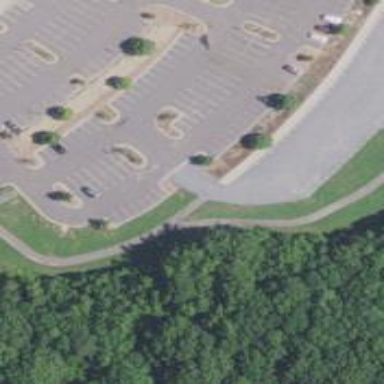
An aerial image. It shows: Asphalt path with excellent trail visibility.